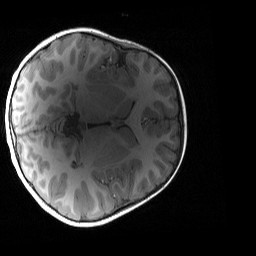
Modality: T1w
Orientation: axial
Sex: female
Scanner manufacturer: siemens
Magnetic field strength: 3 T
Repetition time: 1.9 s
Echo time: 0.00243 s